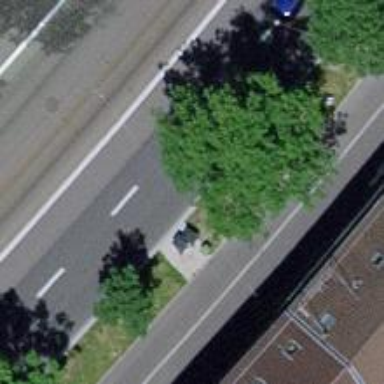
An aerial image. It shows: Avenue lined with trees.